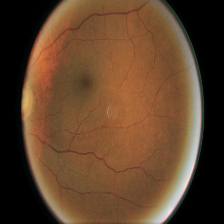
Diabetic retinopathy grade: Moderate